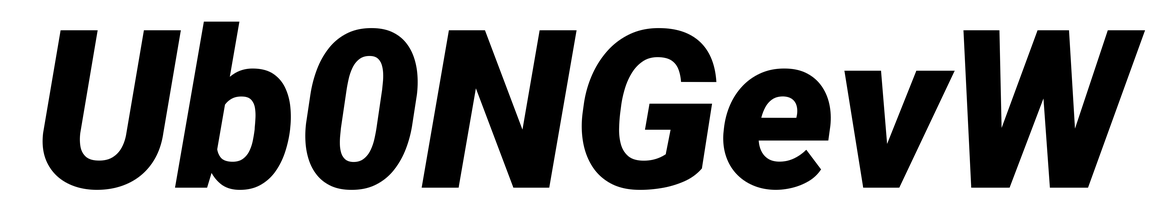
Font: Roboto-Italic_Black_Italic